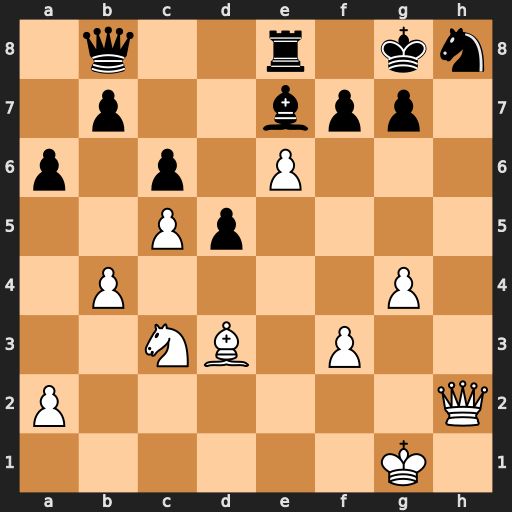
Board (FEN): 1q2r1kn/1p2bpp1/p1p1P3/2Pp4/1P4P1/2NB1P2/P6Q/6K1
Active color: w
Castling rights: -
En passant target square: -
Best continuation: Qh7+ Kf8 Qxh8#